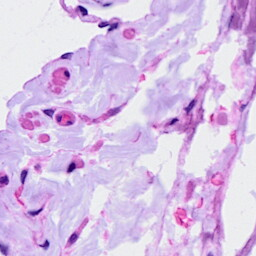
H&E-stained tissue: Ovarian